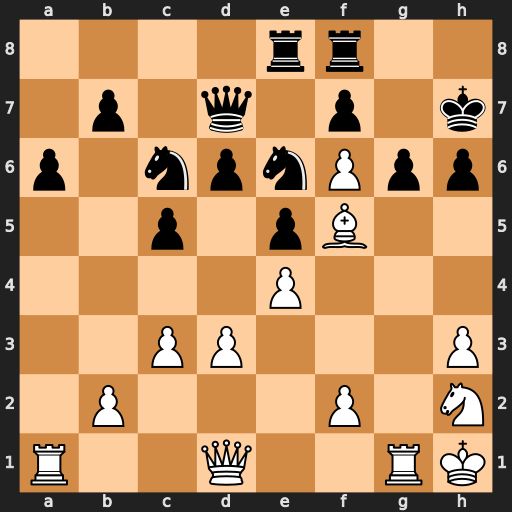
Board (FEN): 4rr2/1p1q1p1k/p1npnPpp/2p1pB2/4P3/2PP3P/1P3P1N/R2Q2RK
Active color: w
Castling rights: -
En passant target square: -
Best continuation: Qh5 Ne7 fxe7